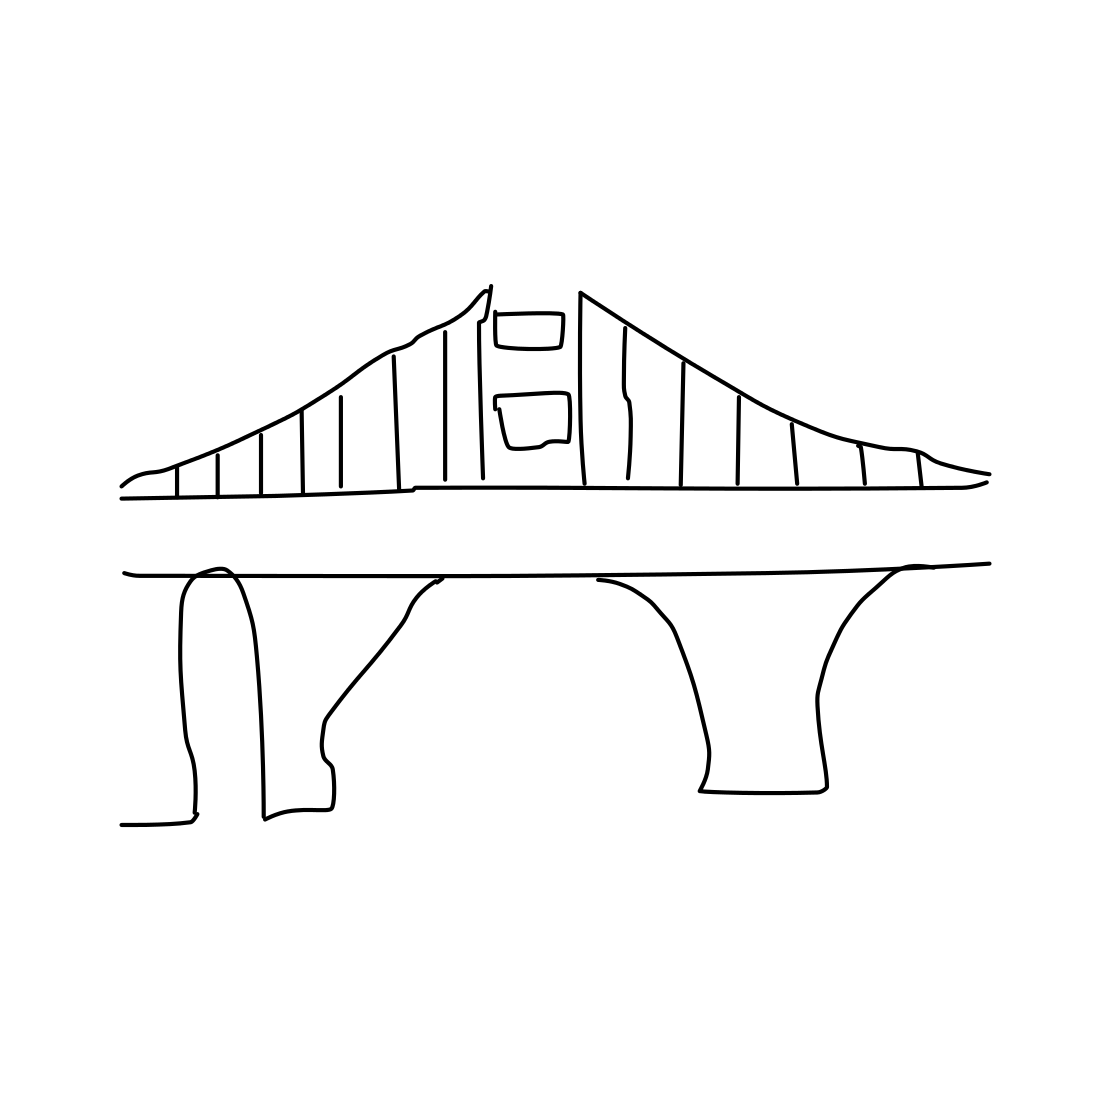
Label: bridge